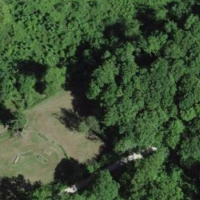
EUNIS habitat code: 41
Species observed at this site:
Juglans regia